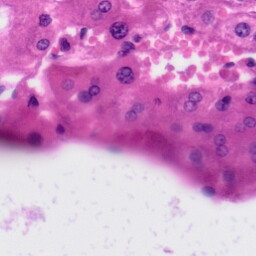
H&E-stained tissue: Liver